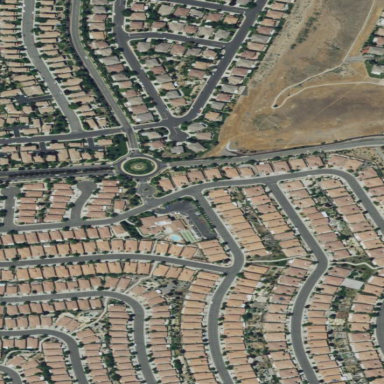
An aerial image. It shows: Gated residential area.